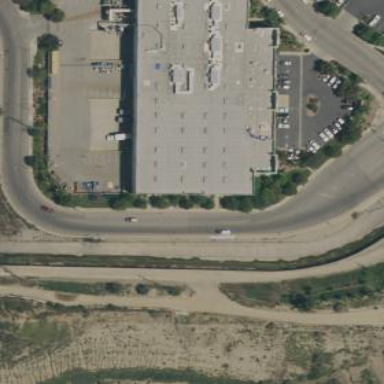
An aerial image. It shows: Warehouse.